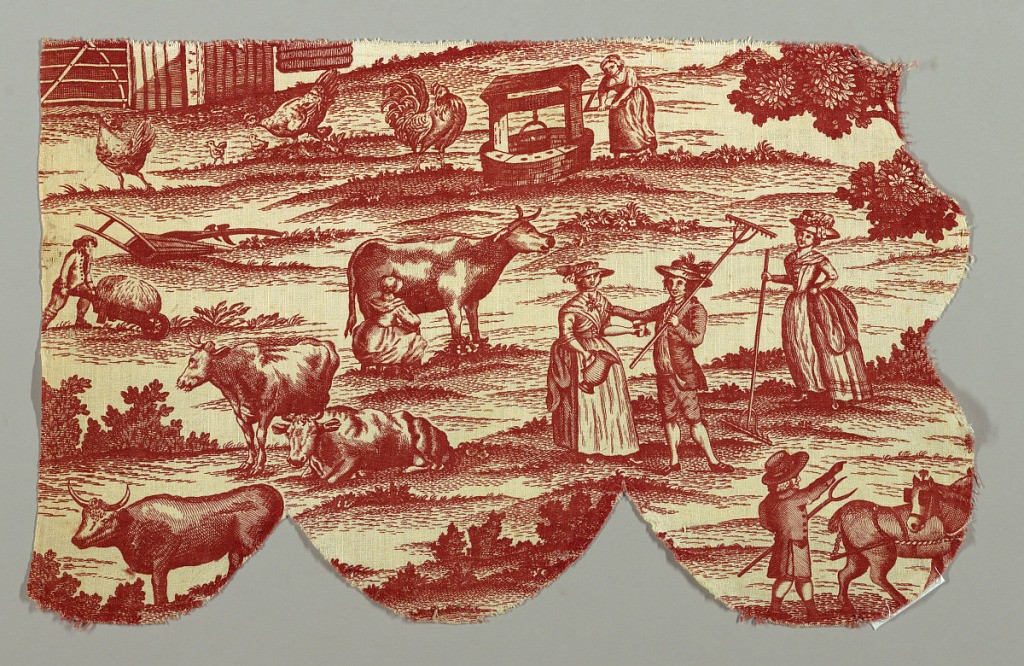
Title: Fragments
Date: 1780–90
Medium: cotton Technique: printed by engraved plate on plain weave
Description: Three fragments which when put together do not give the full height of the repeat.
A double gabled thatched farmhouse house in front of a farmyard, people haying and in the distance a fox hunt.
in red on white.